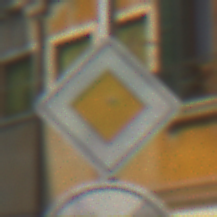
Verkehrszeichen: Vorfahrtsstrasse
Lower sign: EndeGeschwindigkeit50
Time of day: MorningAfternoon
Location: Outdoor (Urban)
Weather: Clear
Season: NotSpecified
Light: Natural